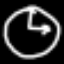
Label: clock